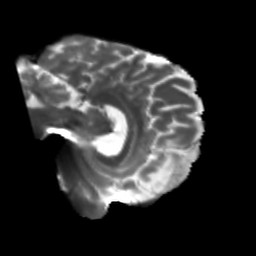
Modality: T2w
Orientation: sagittal
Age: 58
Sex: male
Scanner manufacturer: siemens
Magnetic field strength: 3 T
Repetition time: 5.25 s
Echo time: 0.08 s